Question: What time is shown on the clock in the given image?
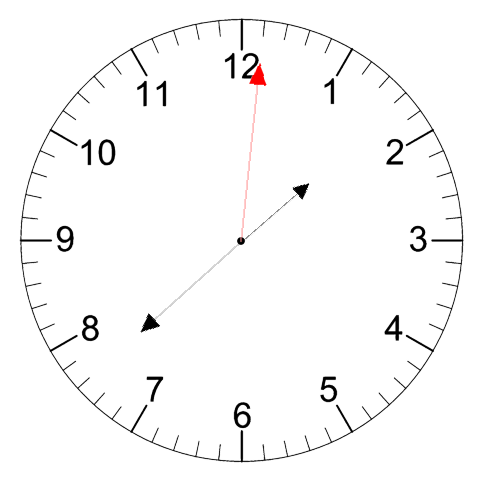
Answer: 01:38:01